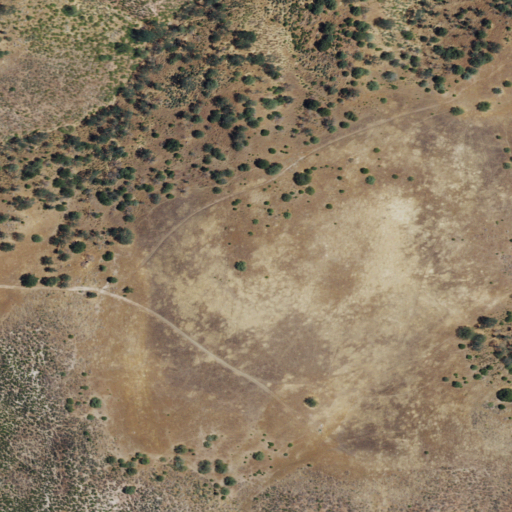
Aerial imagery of mountains in California named Red Hills containing grassland and shrub